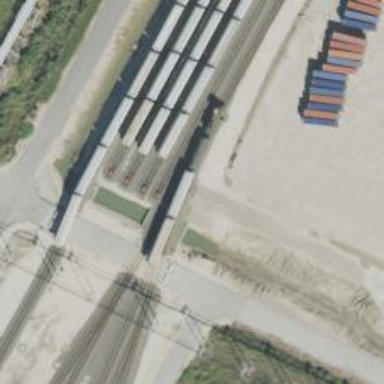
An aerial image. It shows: Railway spur service.